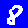
Digit: 8